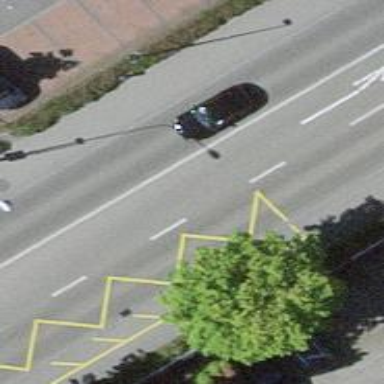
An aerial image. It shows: Public transport stop position.